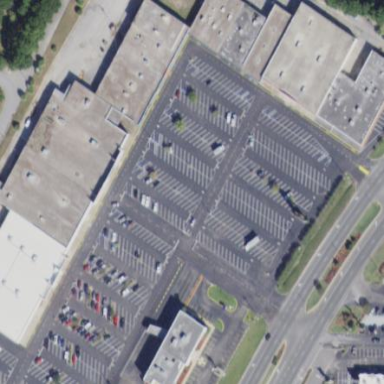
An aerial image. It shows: Retail area.